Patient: sex F, age 62
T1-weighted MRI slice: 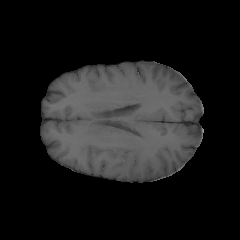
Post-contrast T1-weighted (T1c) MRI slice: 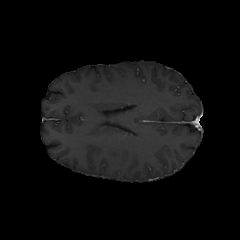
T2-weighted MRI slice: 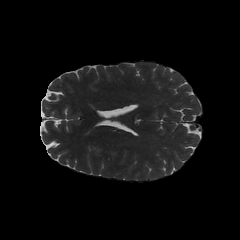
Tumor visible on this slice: no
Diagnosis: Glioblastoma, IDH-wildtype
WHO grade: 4